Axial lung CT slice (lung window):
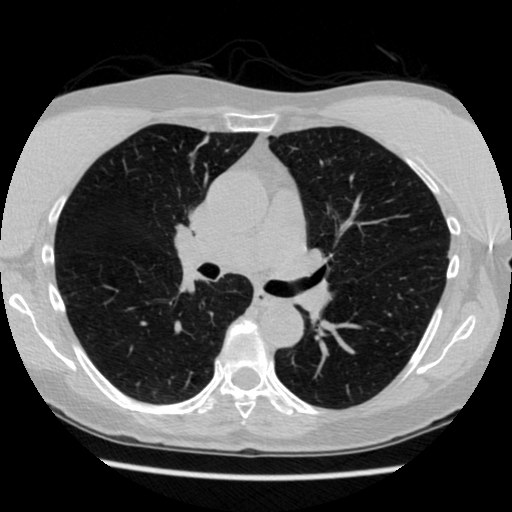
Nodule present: no